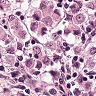
Metastatic tissue present: yes